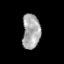
Tissue: prostate
Cell type: Epithelial cells
Senescence score: 0.3586
Nuclear area (px): 608
Mean DAPI intensity: 167.564